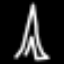
Label: The Eiffel Tower